【题型】解答题　【知识点】函数　【难度】easy
随着春节临近，某儿童游乐场推出了甲、乙两种消费卡。其中，甲为按照次数收费，乙为收取办卡费用以后每次打折收费。设消费次数为 $x$ 时，所需费用为 $y$ 元，且 $y$ 与 $x$ 的函数关系如图所示。根据图中信息，解答下列问题。

（1）分别求出选择这两种卡消费时，$y$ 关于 $x$ 的函数表达式；

（2）求出入园多少次时，两者花费一样？费用是多少？

（3）洋洋爸准备了 240 元，请问选择哪种划算？

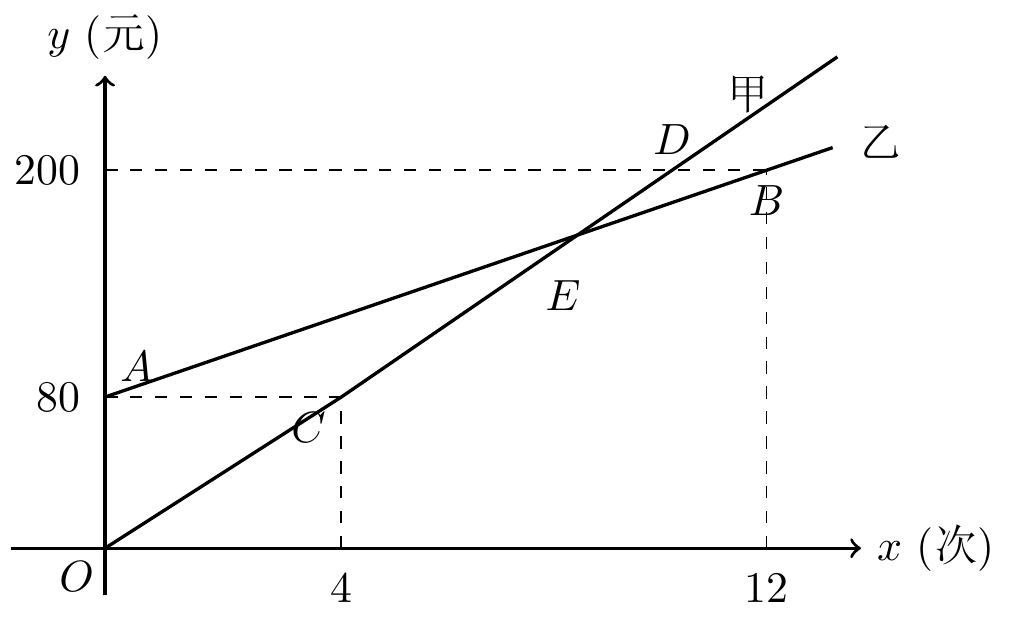
【解答】
解：（1）设 $y_{\text{甲}} = k_1 x$，

根据题意得 $4k_1 = 80$，解得 $k_1 = 20$，

$\therefore y_{\text{甲}} = 20x$；

设 $y_{\text{乙}} = k_2 x + 80$，

根据题意得：$12k_2 + 80 = 200$，

解得 $k_2 = 10$，

$\therefore y_{\text{乙}} = 10x + 80$；

（2）解方程组
$\begin{cases}
y = 20x \\
y = 10x + 80
\end{cases}$

解得：
$\begin{cases}
x = 8 \\
y = 160
\end{cases}$

$\therefore$ 出入园 8 次时，两者花费一样，费用是 160 元；

（3）当 $y = 240$ 时，$y_{\text{甲}} = 20x = 240$，

$\therefore x = 12$；

当 $y = 240$ 时，$y_{\text{乙}} = 10x + 80 = 240$，

解得 $x = 16$；

$\because 12 < 16$，

$\therefore$ 选择乙种更合算。